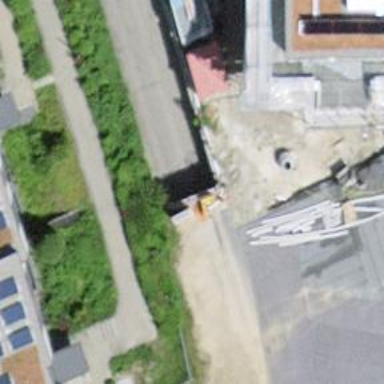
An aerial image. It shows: Parking entrance.